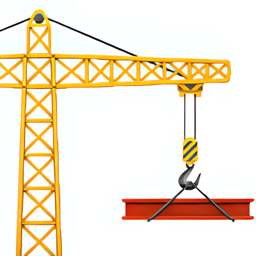
Name: building construction
Emoji: 🏗
Group: Travel & Places
Sub-group: place-building